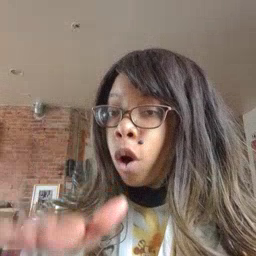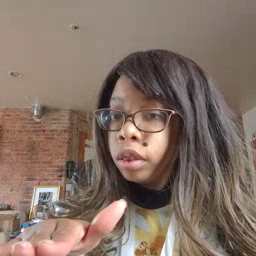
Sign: on